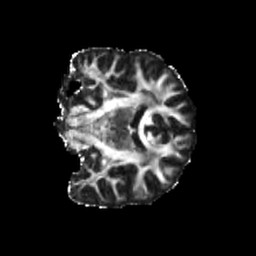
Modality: FA
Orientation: coronal
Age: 54
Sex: male
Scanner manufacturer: siemens
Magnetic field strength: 3 T
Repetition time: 3.23 s
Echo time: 0.0892 s